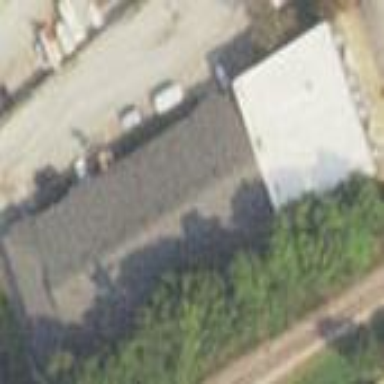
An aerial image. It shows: Commercial building.